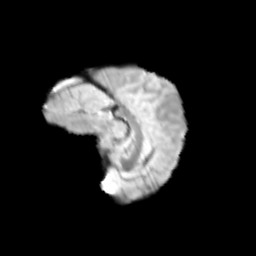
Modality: T2w
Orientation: sagittal
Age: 11
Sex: female
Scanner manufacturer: siemens
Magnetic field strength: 3 T
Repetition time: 3.8 s
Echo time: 0.07 s